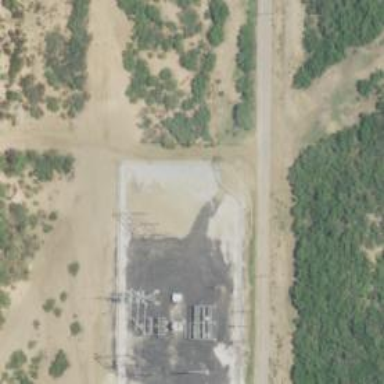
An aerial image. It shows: Distribution substation surrounded by fence.